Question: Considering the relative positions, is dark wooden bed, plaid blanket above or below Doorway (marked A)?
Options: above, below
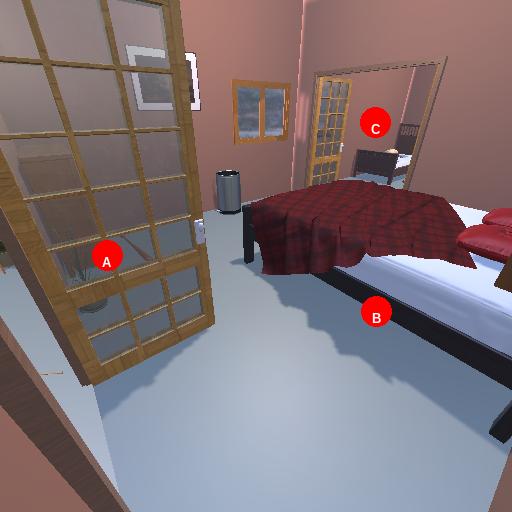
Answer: above